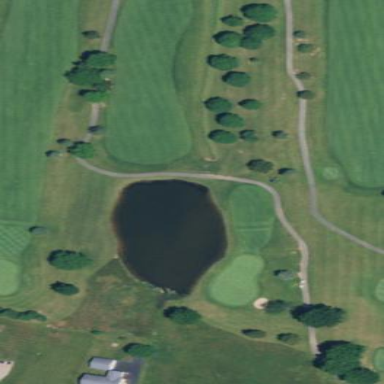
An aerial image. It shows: Water hazard in golf course. The hazard is natural water feature.